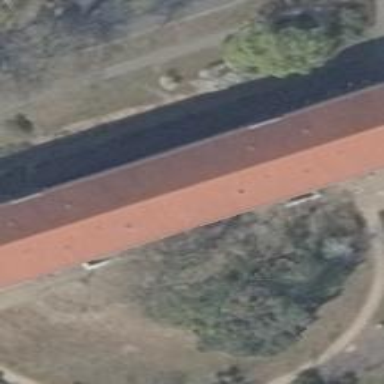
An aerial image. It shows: Residential building with gabled roof.